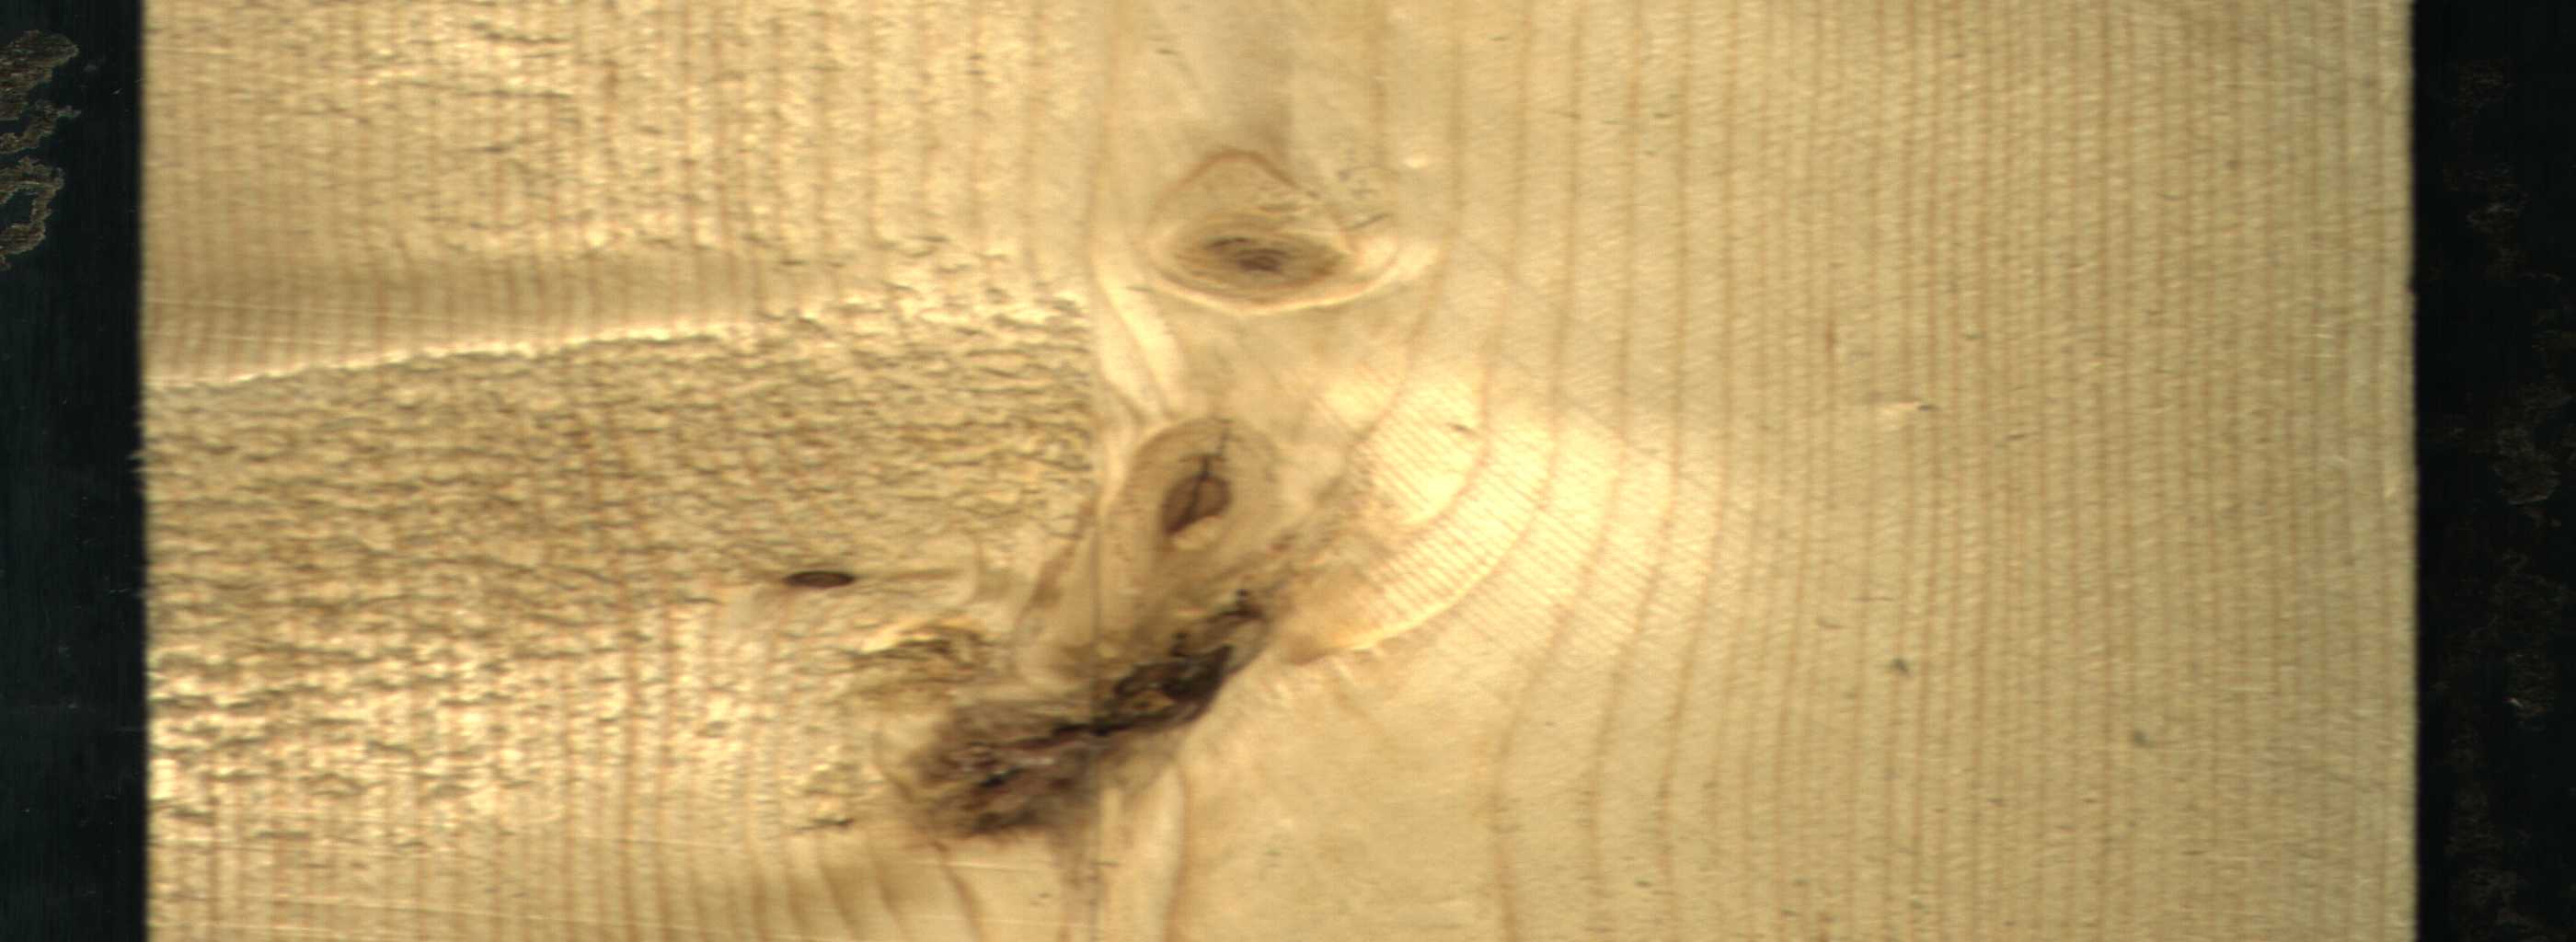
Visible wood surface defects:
knot_with_crack
Dead_Knot
Dead_Knot
Live_Knot